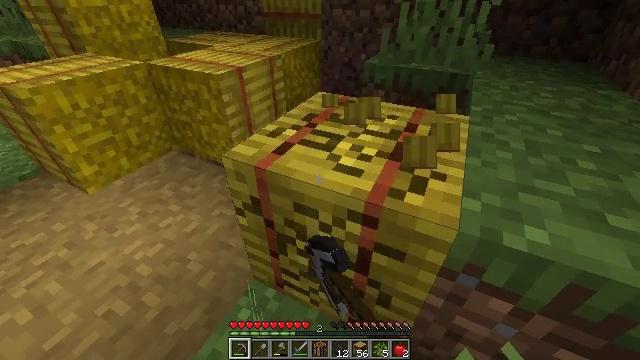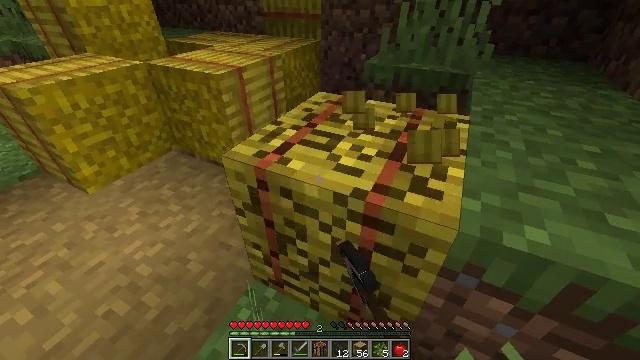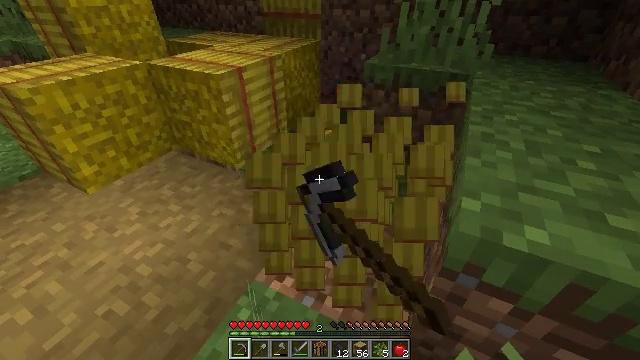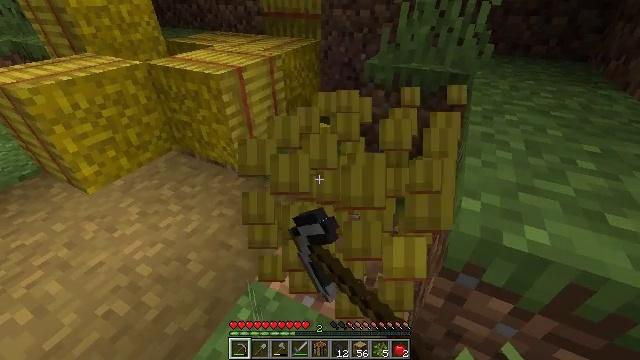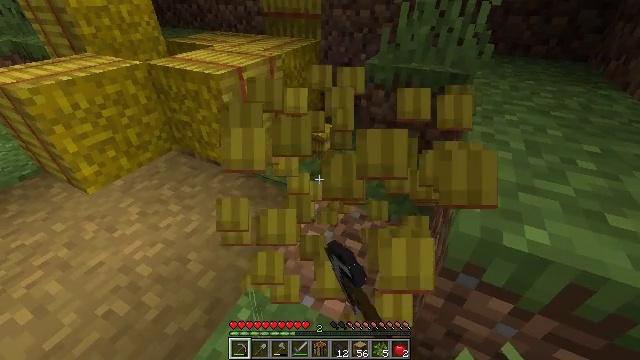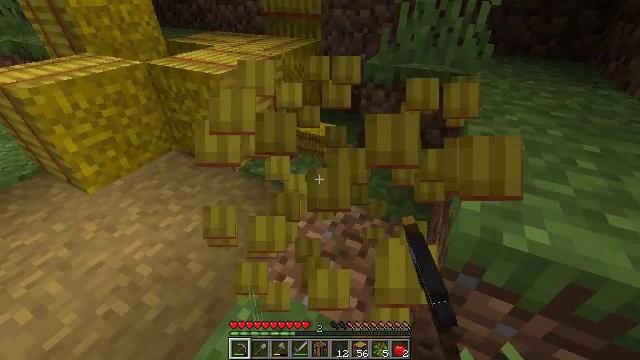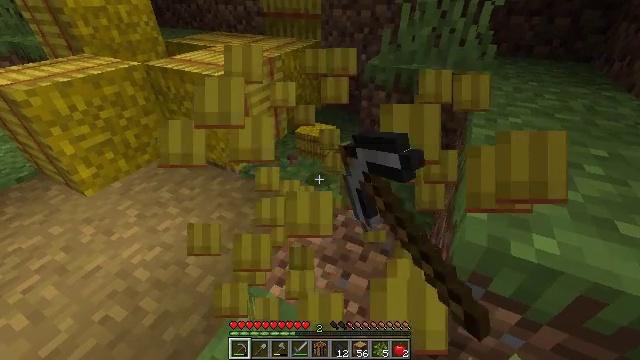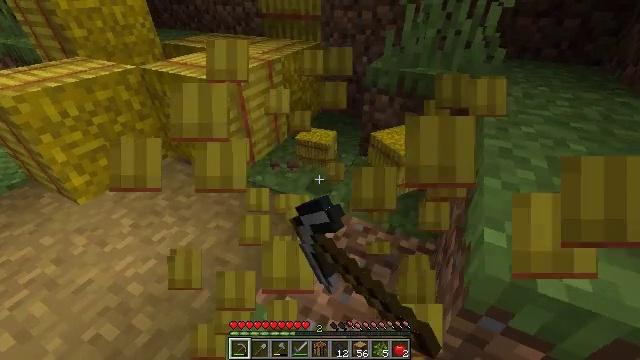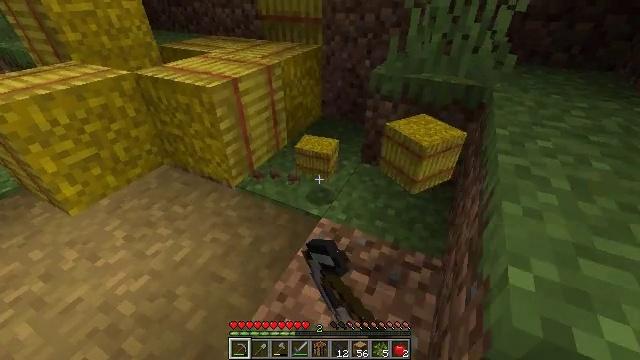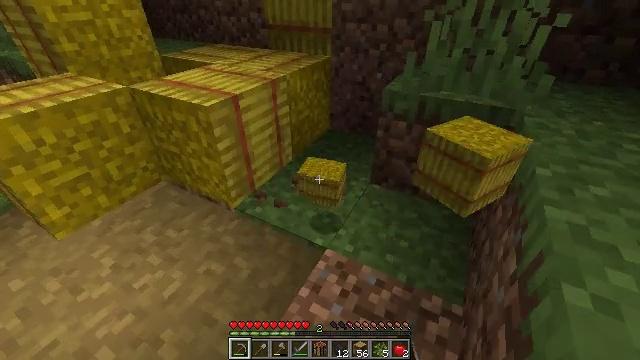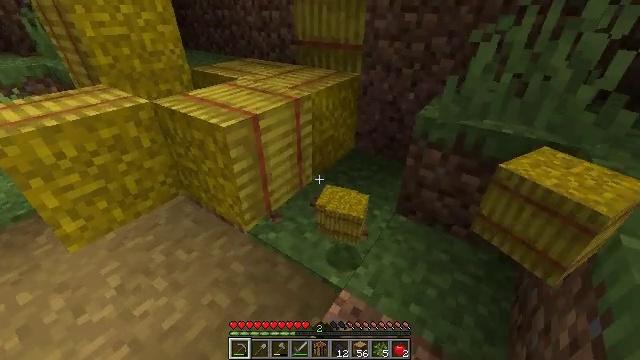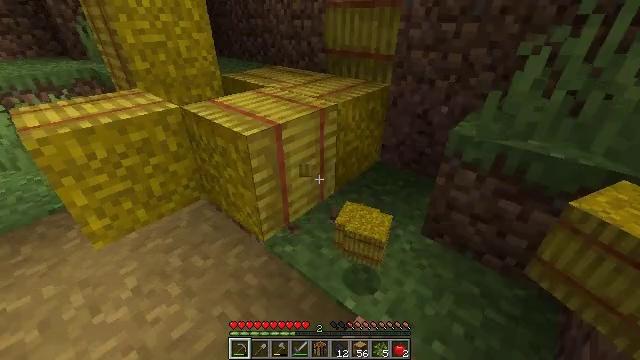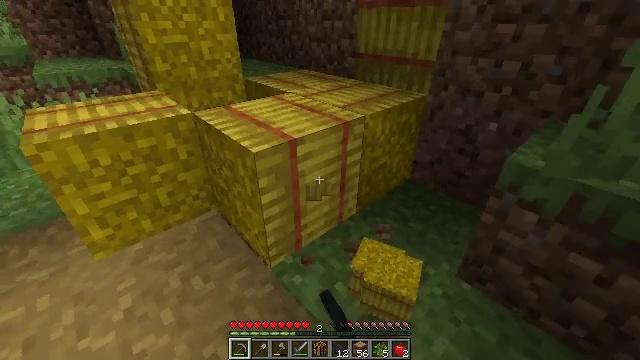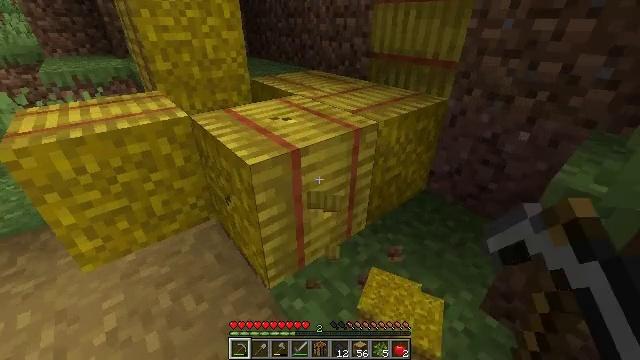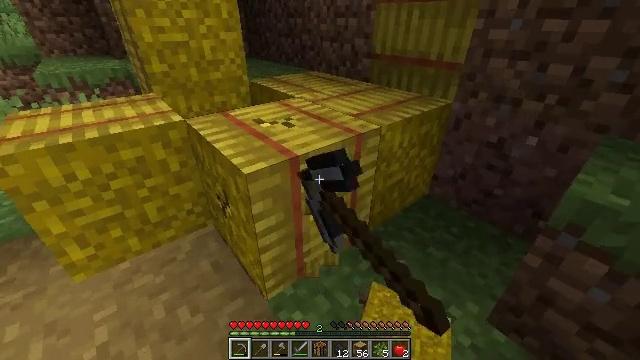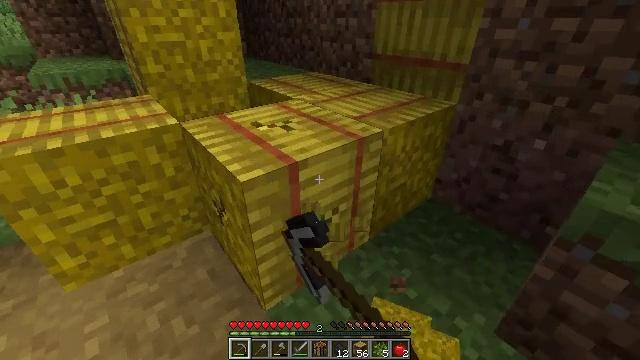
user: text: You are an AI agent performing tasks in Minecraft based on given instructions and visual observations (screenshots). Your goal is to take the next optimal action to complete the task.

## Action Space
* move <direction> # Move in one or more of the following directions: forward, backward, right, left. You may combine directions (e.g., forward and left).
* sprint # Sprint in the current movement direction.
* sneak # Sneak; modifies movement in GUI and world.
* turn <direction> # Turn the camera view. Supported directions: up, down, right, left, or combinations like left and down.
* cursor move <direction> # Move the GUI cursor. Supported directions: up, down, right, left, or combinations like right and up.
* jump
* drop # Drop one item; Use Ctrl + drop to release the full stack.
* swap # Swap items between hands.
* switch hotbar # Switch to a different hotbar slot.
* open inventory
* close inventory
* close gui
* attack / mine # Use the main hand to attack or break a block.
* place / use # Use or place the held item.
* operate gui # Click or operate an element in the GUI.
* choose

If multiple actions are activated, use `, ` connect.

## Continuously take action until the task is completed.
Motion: motion action
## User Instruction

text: Attack the hay block to get hay.
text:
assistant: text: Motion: attack / mine
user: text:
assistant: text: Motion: attack / mine
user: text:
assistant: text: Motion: attack / mine
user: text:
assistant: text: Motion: attack / mine
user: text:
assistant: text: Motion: attack / mine
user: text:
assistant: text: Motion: move forward, attack / mine
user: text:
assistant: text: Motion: move forward, attack / mine
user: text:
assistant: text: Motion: move forward, attack / mine
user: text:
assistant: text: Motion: move forward, turn left, attack / mine
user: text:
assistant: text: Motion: move forward, turn left and up, attack / mine
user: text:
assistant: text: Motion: move forward, turn left and up, attack / mine
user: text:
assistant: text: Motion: move forward, turn left, attack / mine
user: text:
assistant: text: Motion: move forward, turn left, attack / mine
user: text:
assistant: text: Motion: attack / mine
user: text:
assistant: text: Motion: attack / mine
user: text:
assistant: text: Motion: attack / mine
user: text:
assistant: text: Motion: attack / mine
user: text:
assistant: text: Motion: attack / mine
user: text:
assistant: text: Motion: attack / mine
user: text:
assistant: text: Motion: attack / mine
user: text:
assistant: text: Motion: attack / mine
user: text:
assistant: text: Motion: attack / mine
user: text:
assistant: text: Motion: attack / mine
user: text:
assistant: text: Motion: attack / mine
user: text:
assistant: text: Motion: attack / mine
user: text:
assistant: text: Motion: attack / mine
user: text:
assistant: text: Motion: attack / mine
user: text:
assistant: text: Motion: attack / mine
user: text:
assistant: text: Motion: move forward, turn right, attack / mine
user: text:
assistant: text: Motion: move forward, turn right, attack / mine